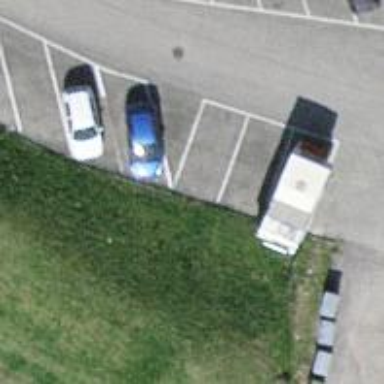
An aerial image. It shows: Surveillance system is in place.